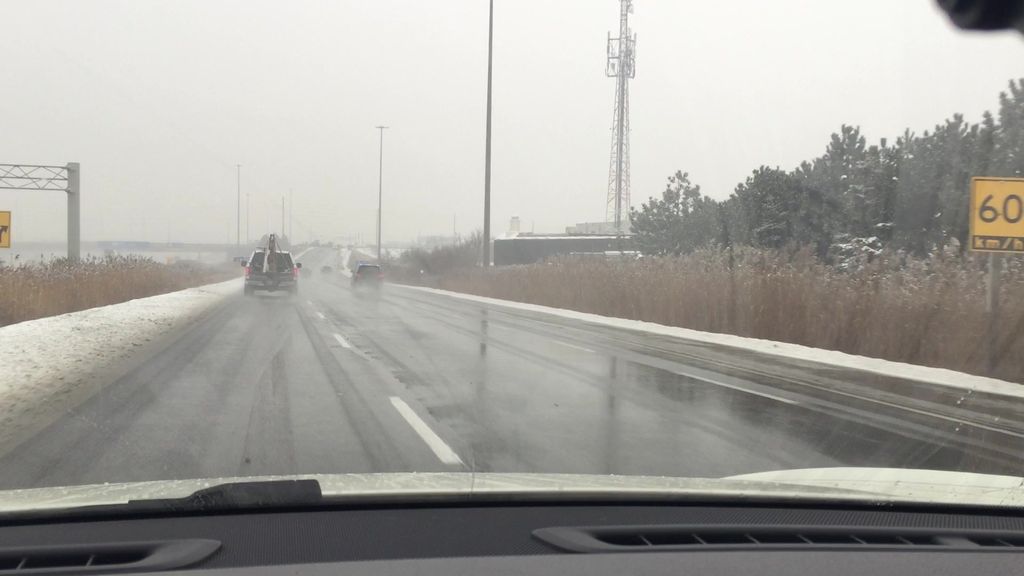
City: toronto